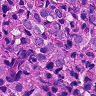
Metastatic tissue present: yes